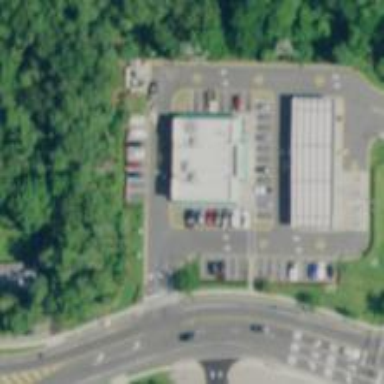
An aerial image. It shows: Convenience shop.